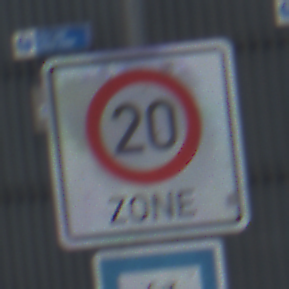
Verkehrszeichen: BeginnZone20
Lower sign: SackgasseRadverkehrDurchlaessig
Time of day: MorningAfternoon
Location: Outdoor (Urban)
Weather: PartlyCloudy
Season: NotSpecified
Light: Natural